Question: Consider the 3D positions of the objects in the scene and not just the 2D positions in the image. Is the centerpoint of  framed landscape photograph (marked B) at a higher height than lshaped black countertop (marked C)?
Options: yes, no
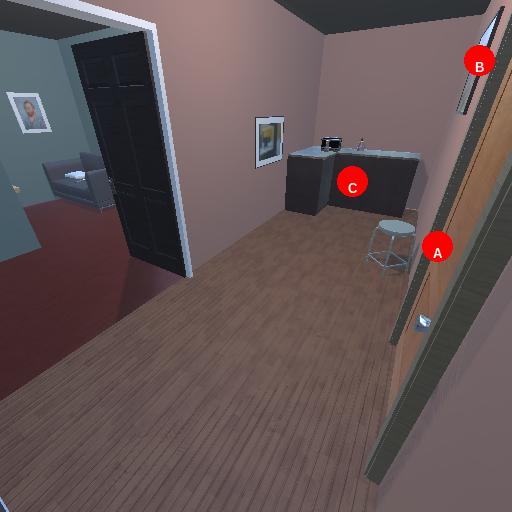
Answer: yes